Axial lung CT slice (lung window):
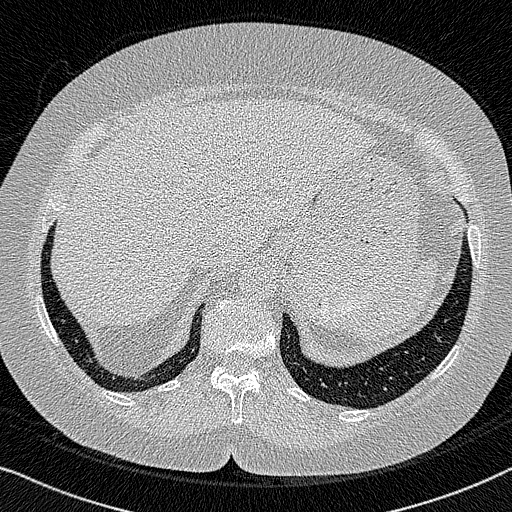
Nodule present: no